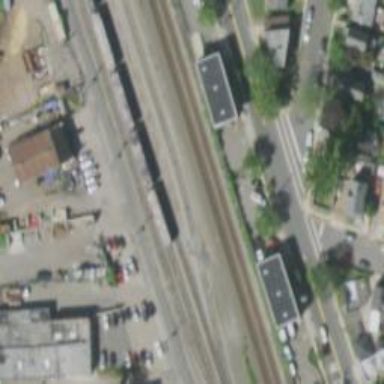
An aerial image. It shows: Railway siding for service.